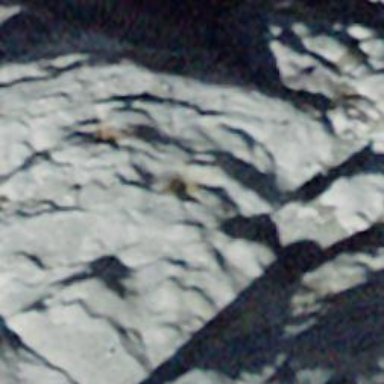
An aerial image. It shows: Natural cliff.